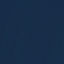
Land use / land cover: SeaLake